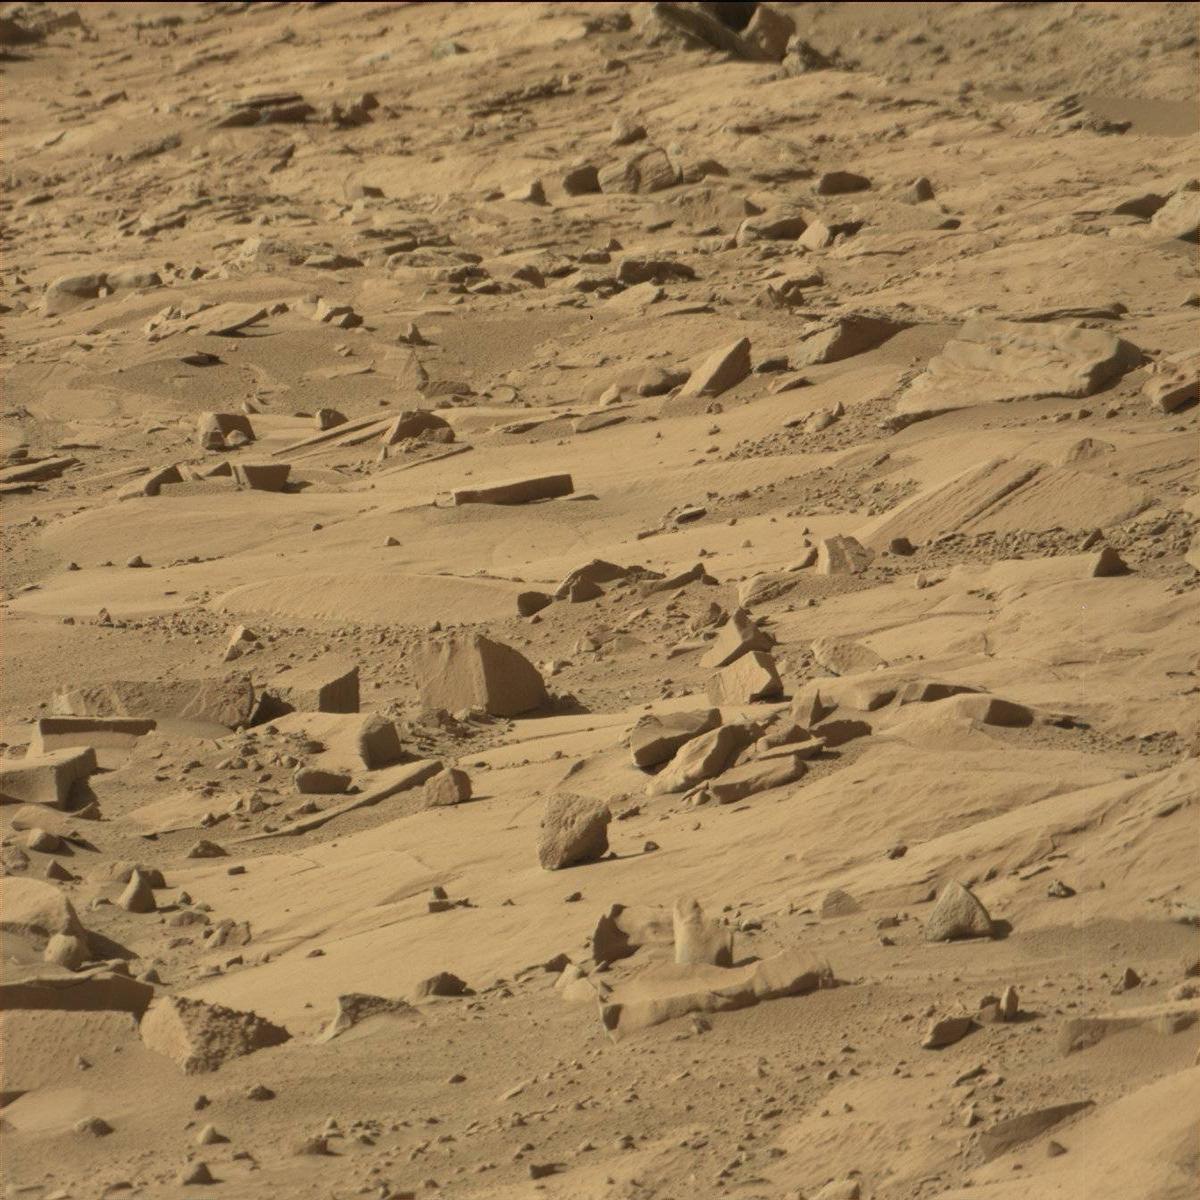
Terrain classes present: Bedrock, Rock, Sand / Soil